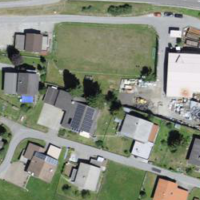
EUNIS habitat code: 54
Species observed at this site:
Convallaria majalis
Cypripedium calceolus